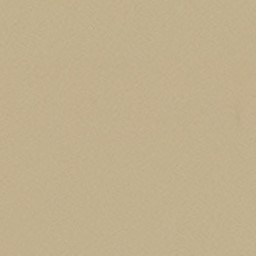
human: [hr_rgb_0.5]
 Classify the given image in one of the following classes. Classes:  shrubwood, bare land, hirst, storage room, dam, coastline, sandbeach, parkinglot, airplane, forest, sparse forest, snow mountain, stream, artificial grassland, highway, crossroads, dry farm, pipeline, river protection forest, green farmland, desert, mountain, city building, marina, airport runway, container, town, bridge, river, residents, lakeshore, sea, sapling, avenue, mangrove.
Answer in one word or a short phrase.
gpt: desert